Interaction volume radius: 10 \u00c5
Interaction volume height: 40 \u00c5
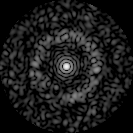
Disorder parameter: 0.8411